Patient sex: M
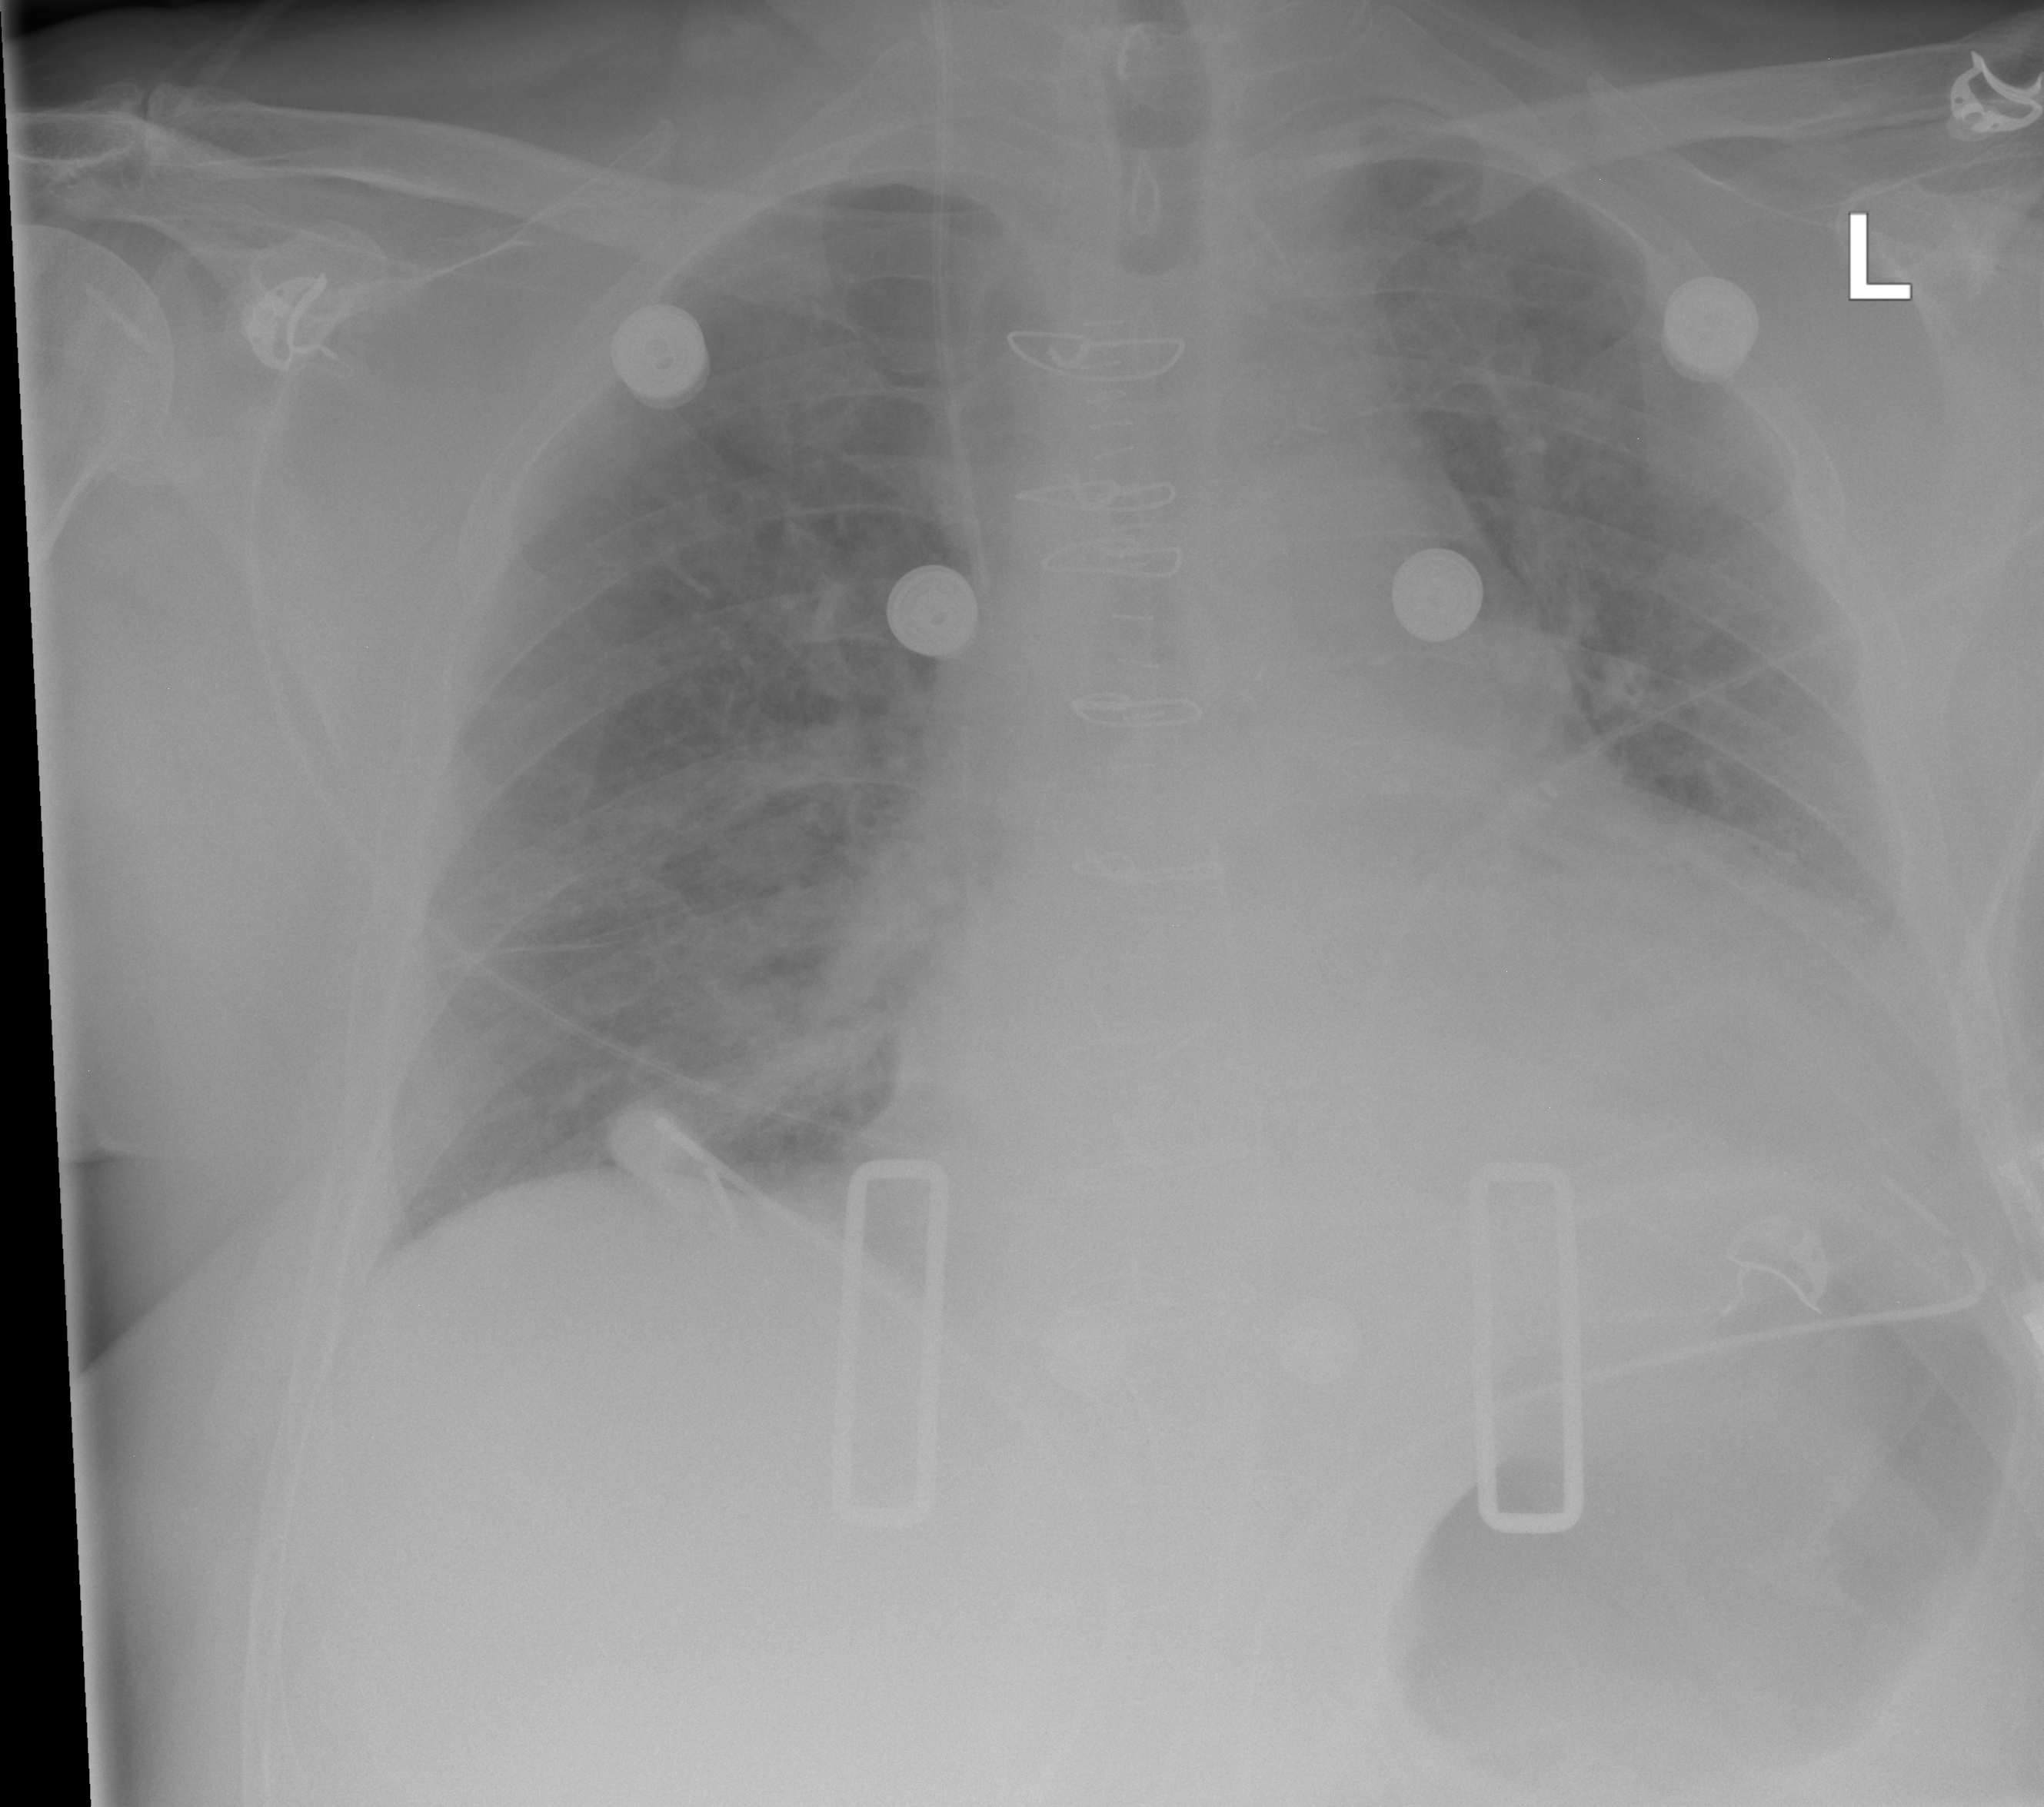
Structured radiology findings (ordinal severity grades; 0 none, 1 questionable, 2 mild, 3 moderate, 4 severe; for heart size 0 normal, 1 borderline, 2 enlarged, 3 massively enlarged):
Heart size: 2
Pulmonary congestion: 2
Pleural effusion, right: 1
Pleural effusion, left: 1
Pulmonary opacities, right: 2
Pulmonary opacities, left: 0
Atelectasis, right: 2
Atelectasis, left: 2